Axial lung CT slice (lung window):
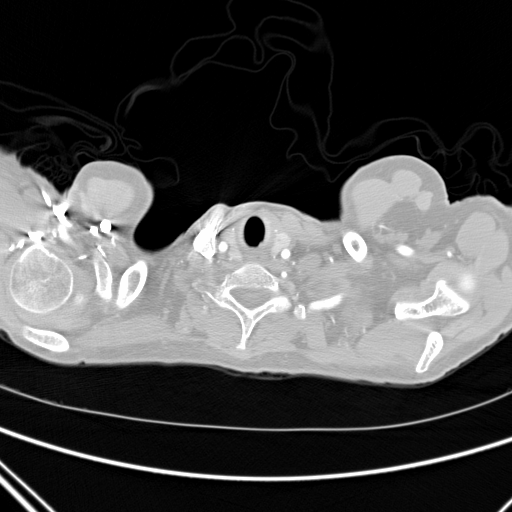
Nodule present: no